Question: is it possible to have 'ListBox'(which contains 'ScrollViewer' by default) and 'ListBoxItem' with 'ScrollViewer'?
I want to achieve next view:

And this ListBox should also support virtualization. (I know how enable it, I just wondering will it work if I use 2 scroll viewers?)
I need to use 'ListBox.ItemTemplate', since I'm binding 'ItemsSource'.
Thanks for tips.
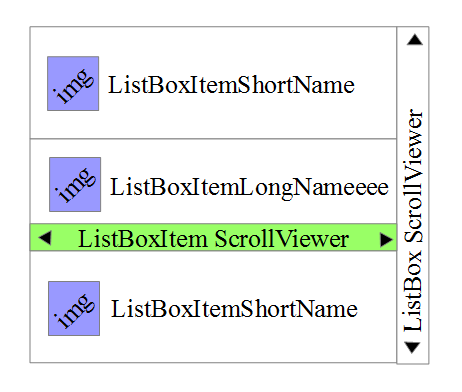
Answer: Easy.
'''
<ListBox x:Name="ListBoxControl" HorizontalAlignment="Left" Height="320" VerticalAlignment="Top" Width="520">
<ListBoxItem Width="520">
<ScrollViewer HorizontalScrollBarVisibility="Visible" VerticalScrollBarVisibility="Disabled">
<Label Content="My Name is KidCode. This is a reeeeeeeeeeeeeeeeeeeeeeeeeeeeeeeeeeeeeeeaaaaaaaaaaaaaaaaaaaaaaaaly long comment."/>
</ScrollViewer>
</ListBoxItem>
</ListBox>
'''
'''
namespace StackExchange
{
/// <summary>
/// Interaction logic for MainWindow.xaml
/// </summary>
public partial class MainWindow : Window
{
public MainWindow()
{
InitializeComponent();
var lbv = new ListBoxItemSV()
{
Height = 40,
Width= 520,
Background = Brushes.Blue
};
ListBoxControl.Items.Add(lbv);
}
public class ListBoxItemSV : ListBoxItem
{
ScrollViewer sv = new ScrollViewer()
{
HorizontalScrollBarVisibility = ScrollBarVisibility.Visible,
VerticalScrollBarVisibility = ScrollBarVisibility.Hidden
};
Label lbl = new Label()
{
Content = "A really, really, really, really, really, really, really, really, really, really, really, really, really, really, really, really long name."
};
public ListBoxItemSV()
{
sv.Content = lbl;
this.Content = sv;
}
}
}
}
'''
This results in the following: (I've added a short comment just so you can see the difference, you can probably make the scroll bar go all the way across, but this is just an example.)

'''
<ListBox x:Name="ListBoxTwo">
<ListBox.ItemTemplate>
<DataTemplate>
<ScrollViewer HorizontalScrollBarVisibility="Visible" VerticalScrollBarVisibility="Disabled" Width="520">
<Label Content="{Binding}"/>
</ScrollViewer>
</DataTemplate>
</ListBox.ItemTemplate>
</ListBox>
'''
'''
List<string> Mylist = new List<string>();
Mylist.Add("Short Name");
Mylist.Add("Another Short Name");
Mylist.Add("A massively, hugely, giganticly, monstorously large name. (Its even bigger than than you think...............) ");
ListBoxTwo.ItemsSource = Mylist;
'''
Output: